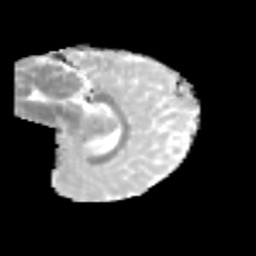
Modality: MD
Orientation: sagittal
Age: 10
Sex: female
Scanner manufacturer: siemens
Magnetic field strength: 3 T
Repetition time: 3.8 s
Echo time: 0.07 s